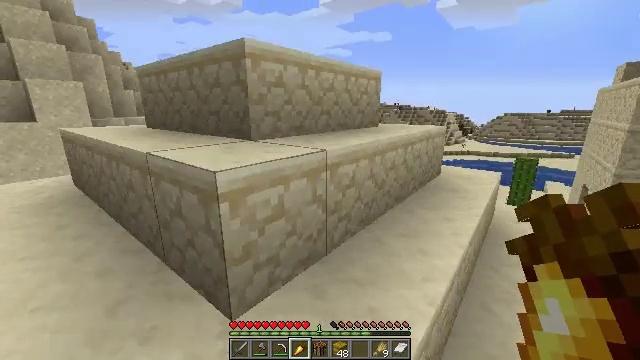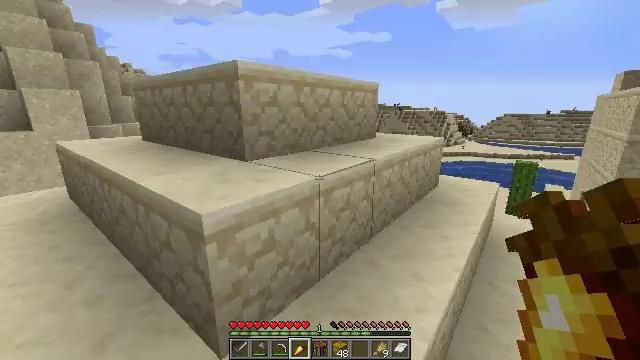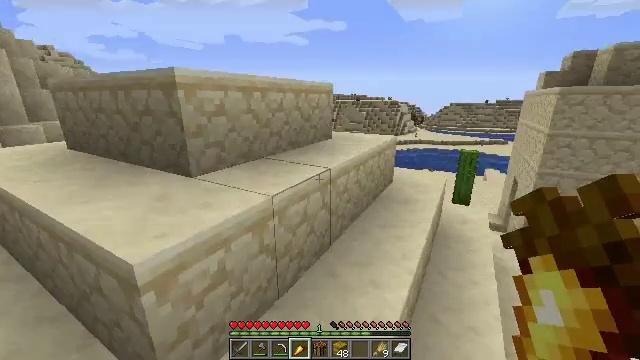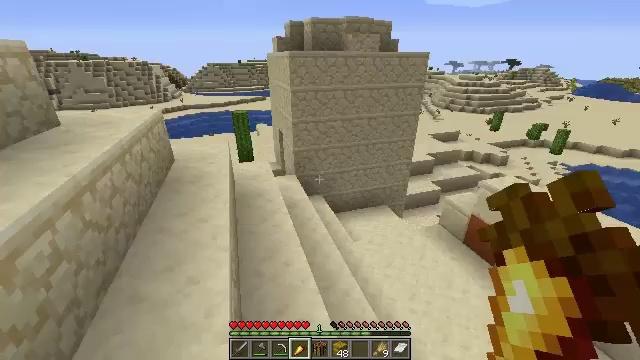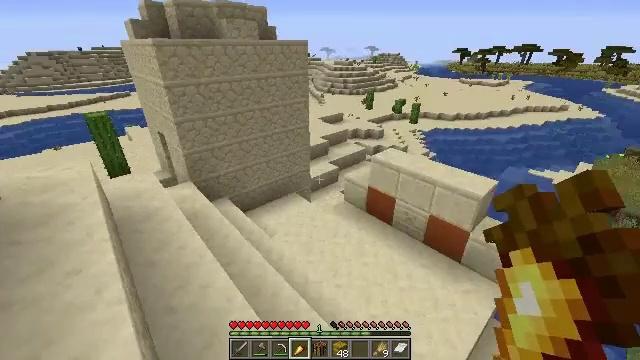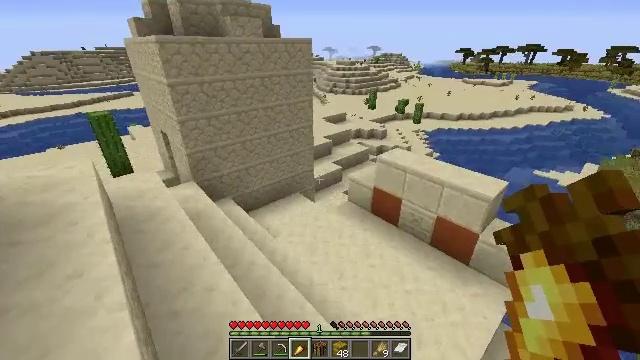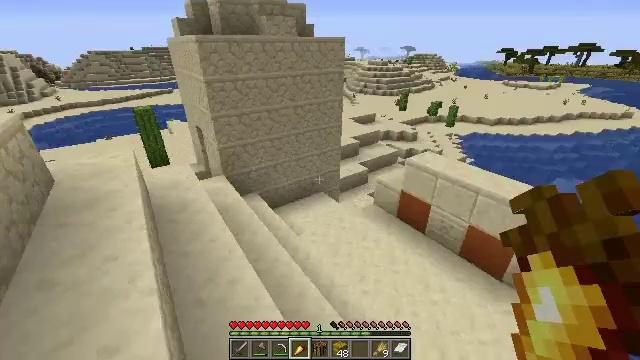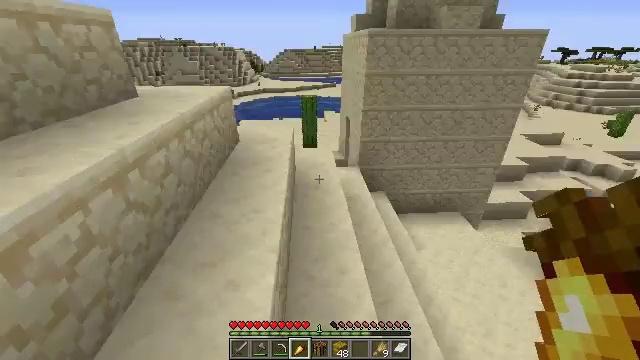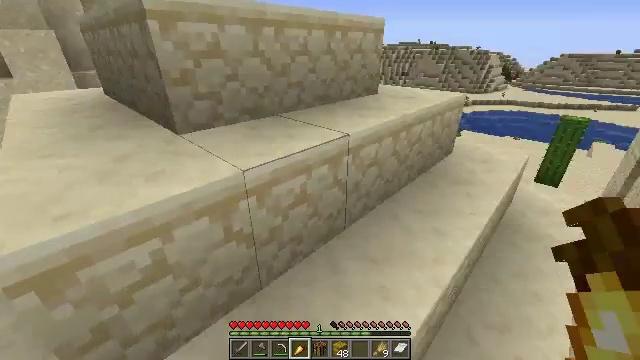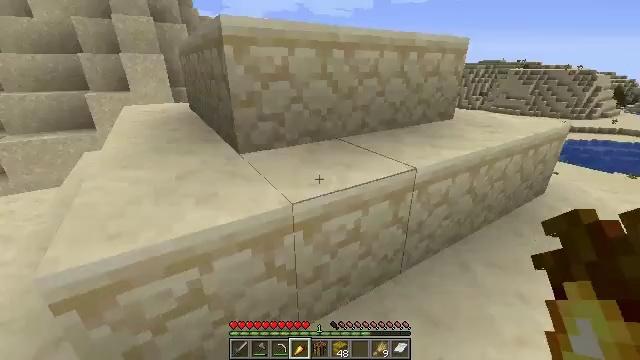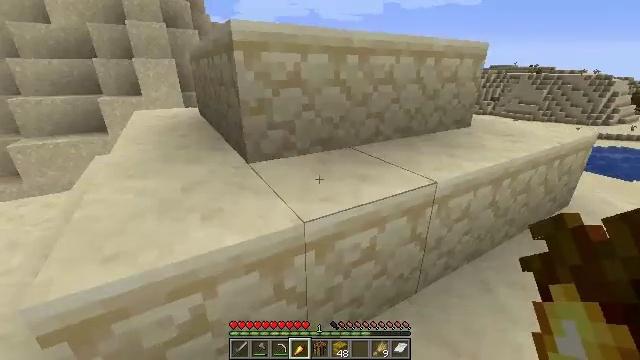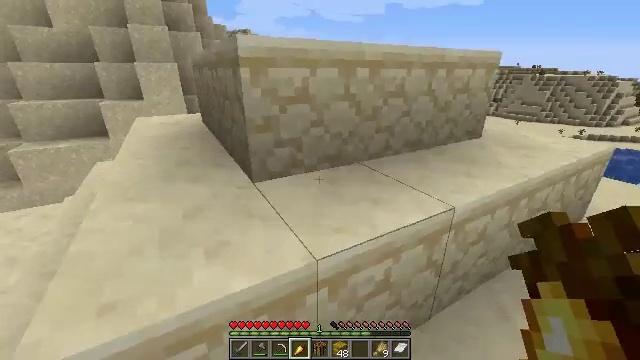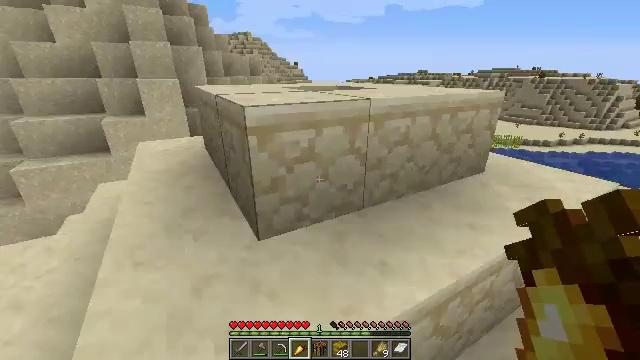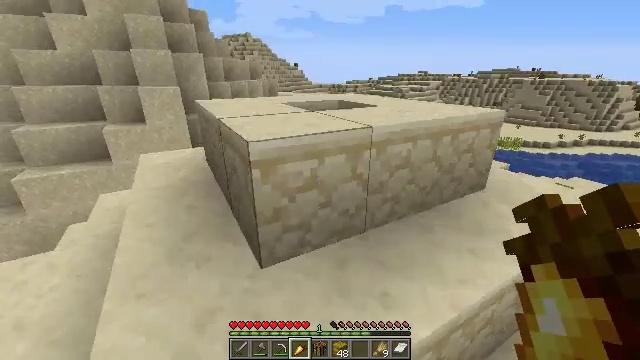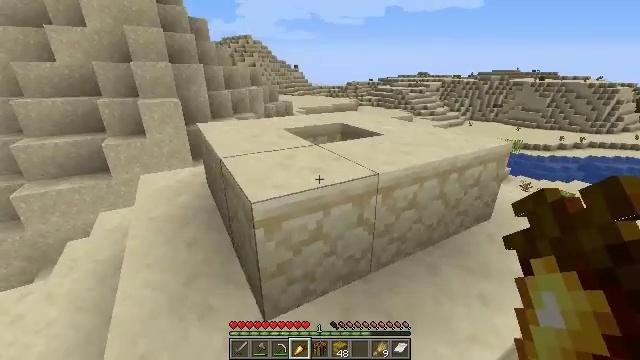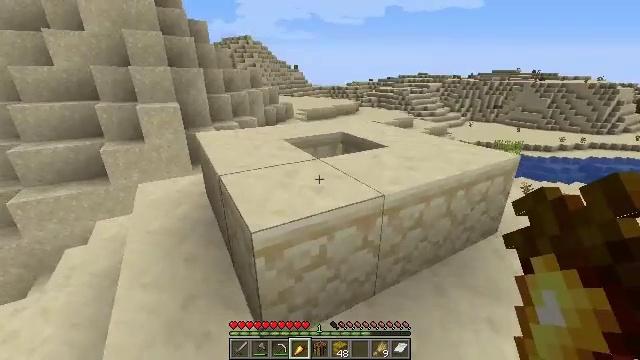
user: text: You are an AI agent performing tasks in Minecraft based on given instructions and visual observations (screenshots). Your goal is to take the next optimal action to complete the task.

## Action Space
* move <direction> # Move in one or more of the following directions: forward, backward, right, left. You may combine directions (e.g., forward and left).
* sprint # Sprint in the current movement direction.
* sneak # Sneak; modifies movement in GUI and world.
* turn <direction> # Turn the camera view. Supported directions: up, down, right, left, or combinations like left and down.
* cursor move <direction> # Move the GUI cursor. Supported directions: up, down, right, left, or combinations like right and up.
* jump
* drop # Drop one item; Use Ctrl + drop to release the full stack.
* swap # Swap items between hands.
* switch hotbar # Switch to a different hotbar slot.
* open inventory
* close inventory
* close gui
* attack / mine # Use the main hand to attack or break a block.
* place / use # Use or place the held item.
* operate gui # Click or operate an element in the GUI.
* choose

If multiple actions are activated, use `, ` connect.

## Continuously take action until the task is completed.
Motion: motion action
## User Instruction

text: Harvest the orange terracotta from structures or biomes.
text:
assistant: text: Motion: move forward, jump
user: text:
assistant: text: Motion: move forward, turn right and down, jump
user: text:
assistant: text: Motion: move forward, turn right and down, jump
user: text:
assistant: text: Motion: move forward, turn right and down
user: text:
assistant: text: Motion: move forward
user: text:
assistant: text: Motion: move forward, turn left
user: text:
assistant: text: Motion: move forward and move left, turn left
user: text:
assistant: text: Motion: move forward and move left, turn left
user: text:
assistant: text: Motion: move forward and move left, turn left and up
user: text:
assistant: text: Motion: move forward and move left, turn left
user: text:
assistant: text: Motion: move forward, jump
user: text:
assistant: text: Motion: move forward, jump
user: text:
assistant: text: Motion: move forward, jump
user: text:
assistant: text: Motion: move forward, jump
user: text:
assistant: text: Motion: move forward, jump
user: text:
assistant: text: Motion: move forward
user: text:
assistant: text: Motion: move forward
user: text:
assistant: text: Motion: move forward, jump
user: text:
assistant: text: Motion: move forward, jump
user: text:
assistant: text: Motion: move forward, turn right and down, jump
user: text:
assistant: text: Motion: move forward, turn right and down, jump
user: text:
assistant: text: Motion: move forward, turn left and down, jump
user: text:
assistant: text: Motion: move forward, turn left and down, jump
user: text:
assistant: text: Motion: move forward, turn left and down
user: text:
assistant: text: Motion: move forward, turn left and down
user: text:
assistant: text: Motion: move forward, turn down
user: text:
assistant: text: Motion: move forward, turn down
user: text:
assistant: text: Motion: move forward, turn down
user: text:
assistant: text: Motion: move forward, turn down
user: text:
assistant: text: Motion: move forward, turn down